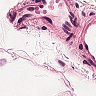
Metastatic tissue present: no